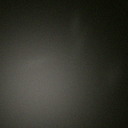
Screen state: off